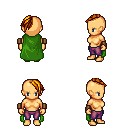
a pixel art fantasy rpg character, female body template, human, tanned skin, green cape, magenta pants, dark blonde long mohawk hairstyle, leather bracers, four views (front, back, left, right), 2x2 character sprite sheet, small pixel art, hard edges, no anti-aliasing